Interaction volume radius: 10 \u00c5
Interaction volume height: 10 \u00c5
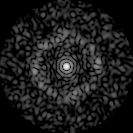
Disorder parameter: 0.8555